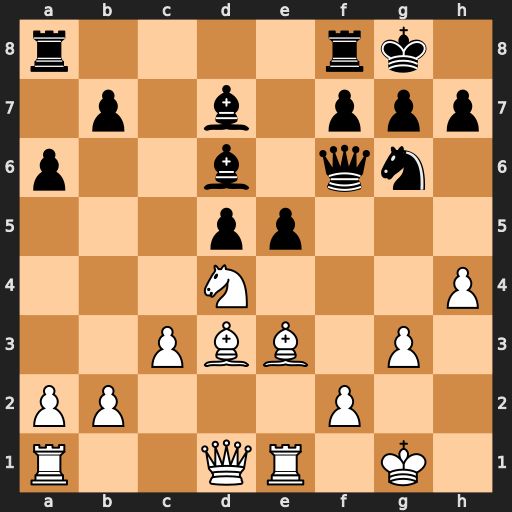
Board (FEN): r4rk1/1p1b1ppp/p2b1qn1/3pp3/3N3P/2PBB1P1/PP3P2/R2QR1K1
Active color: w
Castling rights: -
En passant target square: -
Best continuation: Bg5 Qxg5 hxg5